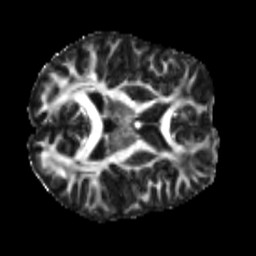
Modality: FA
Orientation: axial
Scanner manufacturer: siemens
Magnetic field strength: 3 T
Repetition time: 4 s
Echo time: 0.0594 s